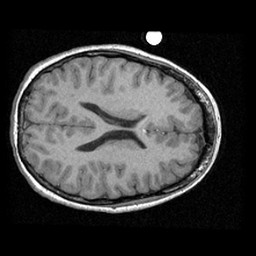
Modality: T1w
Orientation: axial
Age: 25
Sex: female